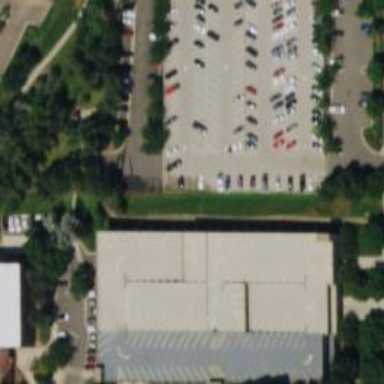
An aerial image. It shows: Multi-storey parking building.